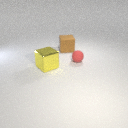
small red rubber sphere in front of large brown rubber cube